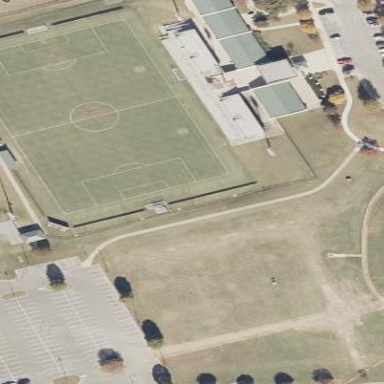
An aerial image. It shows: Soccer pitch for leisureland activities.